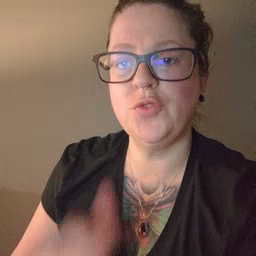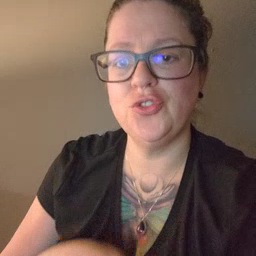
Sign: girl